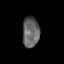
Tissue: skin
Cell type: Epithelial cells
Senescence score: 0.1822
Nuclear area (px): 509
Mean DAPI intensity: 99.397